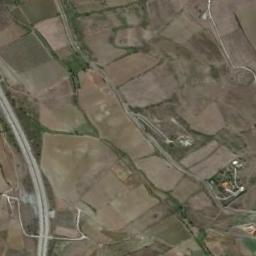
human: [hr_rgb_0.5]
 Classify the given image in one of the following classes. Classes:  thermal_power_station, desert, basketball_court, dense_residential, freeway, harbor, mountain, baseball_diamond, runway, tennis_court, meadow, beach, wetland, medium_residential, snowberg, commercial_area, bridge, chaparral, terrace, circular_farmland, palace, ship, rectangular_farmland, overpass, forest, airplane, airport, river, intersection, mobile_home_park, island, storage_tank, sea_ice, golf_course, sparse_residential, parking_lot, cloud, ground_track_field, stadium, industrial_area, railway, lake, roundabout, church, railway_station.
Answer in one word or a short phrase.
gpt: rectangular_farmland